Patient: sex M, age 56
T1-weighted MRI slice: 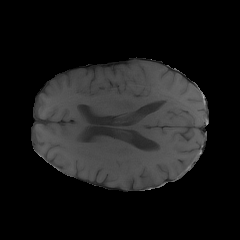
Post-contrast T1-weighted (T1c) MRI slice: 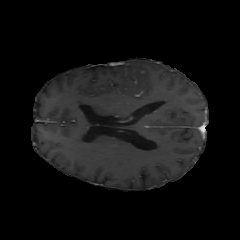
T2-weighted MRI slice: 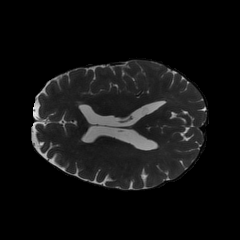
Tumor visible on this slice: no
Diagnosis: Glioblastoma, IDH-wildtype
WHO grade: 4